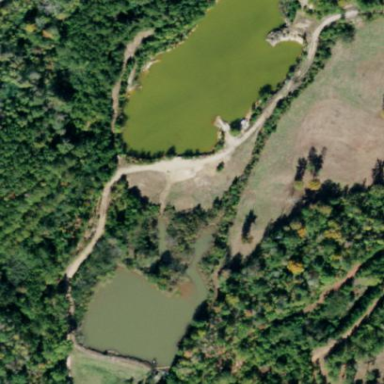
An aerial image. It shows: Pond surrounded by natural water.